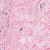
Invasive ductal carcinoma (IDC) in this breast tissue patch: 0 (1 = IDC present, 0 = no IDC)